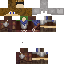
A male human skin with medium skin, wearing brown long hair dressed in a blue hoodie and brown pants, featuring a closed mouth.